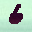
Label: 6